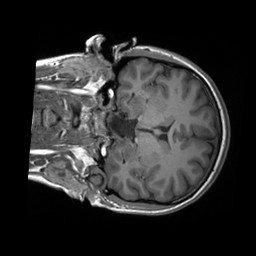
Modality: T1w
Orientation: coronal
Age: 20
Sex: female
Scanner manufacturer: siemens
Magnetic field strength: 3 T
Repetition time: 1.8 s
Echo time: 0.00232 s